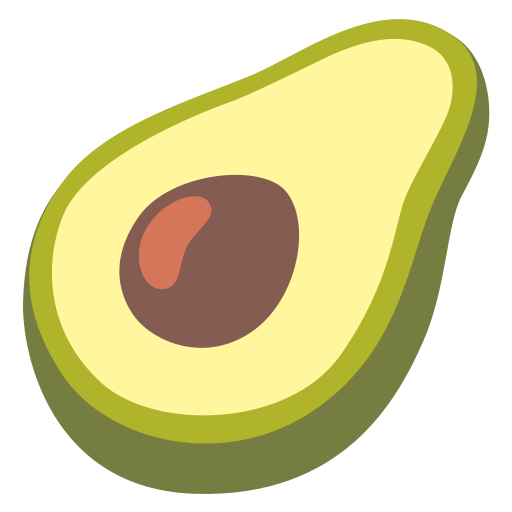
Emoji: 🥑